Question: I've built a SAX based XML parser for android however I'm getting duplicate data when I attempt to execute it. I'm not sure exactly what I've done wrong (I had a similar issue once before and the issue lied with a problem on the line: 'if (qName.equalsIgnoreCase("Video")) {' however I've looked the code over several times so I'm not sure exactly what I can do to resolve the issue and or how to prevent the duplicate data.
## Screenshot

## SAXXMLHandler.java
'''
public class SAXXMLHandler extends DefaultHandler {
private List<Cmd> videos;
private String tempVal;
// to maintain context
private Cmd cmd;
public SAXXMLHandler() {
videos = new ArrayList<Cmd>();
}
public List<Cmd> getResponse() {
return videos;
}
// Event Handlers
public void startElement(String uri, String localName, String qName,
Attributes attributes) throws SAXException {
// reset
tempVal = "";
if (qName.equalsIgnoreCase("Video")) {
// create a new instance of cmd
cmd = new Cmd();
}
}
public void characters(char[] ch, int start, int length)
throws SAXException {
tempVal = new String(ch, start, length);
}
public void endElement(String uri, String localName, String qName)
throws SAXException {
if (qName.equalsIgnoreCase("videos")) {
// add it to the list
} else if (qName.equalsIgnoreCase("videos")) {
cmd.setSuccess(tempVal);
} else if (qName.equalsIgnoreCase("videos")) {
cmd.setNumberOfVideos(tempVal);
} else if (qName.equalsIgnoreCase("videos")) {
cmd.setVideos(videos);
} else if (qName.equalsIgnoreCase("video")) {
cmd.setVideo(tempVal);
} else if (qName.equalsIgnoreCase("videoname")) {
cmd.setVideoName(tempVal);
} else if (qName.equalsIgnoreCase("videourl")) {
cmd.setVideoURL(tempVal);
videos.add(cmd); //You only need store an instance of your Cmd
}
}
}
'''
## CustomListViewAdapter.java
'''
public class CustomListViewAdapter extends ArrayAdapter<Cmd> {
Activity context;
List<Cmd> videos;
public CustomListViewAdapter(Activity context, List<Cmd> videos) {
super(context, R.layout.list_item2, videos);
this.context = context;
this.videos = videos;
}
/* private view holder class */
private class ViewHolder {
ImageView imageView;
TextView txtSuccess;
TextView txtCmd;
TextView txtPrice;
}
public void run() {
Intent intent = new Intent(context, ViewVideo.class);
String txt=Cmd.getVideoURL();
intent.putExtra("videofilename", txt);
context.startActivity(intent);
}
public Cmd getItem(int position) {
return videos.get(position);
}
public View getView(int position, View convertView, ViewGroup parent) {
ViewHolder holder;
LayoutInflater inflater = context.getLayoutInflater();
if (convertView == null) {
convertView = inflater.inflate(R.layout.list_item2, null);
holder = new ViewHolder();
holder.txtSuccess = (TextView) convertView
.findViewById(R.id.success);
holder.txtCmd = (TextView) convertView.findViewById(R.id.cmd);
holder.txtPrice = (TextView) convertView.findViewById(R.id.price);
holder.imageView = (ImageView) convertView
.findViewById(R.id.thumbnail);
convertView.setTag(holder);
} else {
holder = (ViewHolder) convertView.getTag();
}
final Cmd cmd = (Cmd) getItem(position);
holder.txtSuccess.setText(cmd.getVideoName());
holder.txtSuccess.setOnClickListener(new View.OnClickListener() {
public void onClick(View v) {
run();
}
});
holder.txtCmd.setText(cmd.getCmd());
holder.txtCmd.setOnClickListener(new View.OnClickListener() {
public void onClick(View v) {
run();
}
});
holder.txtPrice.setText(cmd.getVideoURL() + "");
holder.txtPrice.setOnClickListener(new View.OnClickListener() {
public void onClick(View v) {
run();
}
});
holder.imageView.setOnClickListener(new View.OnClickListener() {
public void onClick(View v) {
run();
}
});
return convertView;
}
}
'''
## SAXParserAsyncTaskActivity.java
'''
public class SAXParserAsyncTaskActivity extends Activity implements
OnClickListener, OnItemClickListener {
ListView listView;
List<Cmd> videos = new ArrayList<Cmd>();
CustomListViewAdapter listViewAdapter;
static final String URL = "http://mobile.example.com/api/xmlrpc.php?cmd=getVideos&username=fake&password=fake";
public static final String LIBRARY = "Library";
public void onCreate(Bundle savedInstanceState) {
super.onCreate(savedInstanceState);
setContentView(R.layout.parser_main);
findViewsById();
listView.setOnItemClickListener(this);
GetXMLTask task = new GetXMLTask(this);
task.execute(new String[] { URL });
}
private void findViewsById() {
listView = (ListView) findViewById(R.id.cmdList);
}
@Override
public void onItemClick(AdapterView<?> parent, View view, int position,
long id) {
}
@Override
public void onClick(View view) {
}
// private inner class extending AsyncTask
private class GetXMLTask extends AsyncTask<String, Void, List<Cmd>> {
private Activity context;
public GetXMLTask(Activity context) {
this.context = context;
}
protected void onPostExecute(List<Cmd> videos) {
listViewAdapter = new CustomListViewAdapter(context, videos);
listView.setAdapter(listViewAdapter);
}
private String getXmlFromUrl(String urlString) {
StringBuffer output = new StringBuffer("");
try {
InputStream stream = null;
URL url = new URL(urlString);
URLConnection connection = url.openConnection();
HttpURLConnection httpConnection = (HttpURLConnection) connection;
httpConnection.setRequestMethod("GET");
httpConnection.connect();
if (httpConnection.getResponseCode() == HttpURLConnection.HTTP_OK) {
stream = httpConnection.getInputStream();
BufferedReader buffer = new BufferedReader(
new InputStreamReader(stream));
String s = "";
while ((s = buffer.readLine()) != null)
output.append(s);
}
} catch (Exception ex) {
ex.printStackTrace();
}
return output.toString();
}
@Override
protected List<Cmd> doInBackground(String... urls) {
List<Cmd> videos = null;
String xml = null;
for (String url : urls) {
xml = getXmlFromUrl(url);
InputStream stream = new ByteArrayInputStream(xml.getBytes());
videos = SAXXMLParser.parse(stream);
for (Cmd cmd : videos) {
String videoName = cmd.getVideoName();
}
}
return videos;
}
}
}
'''
## Cmd.java
'''
public class Cmd implements ListAdapter {
private String success;
private String cmd;
List<Cmd> videos;
private String video;
private String numberofvideos;
private static String videoname;
private static String videourl;
private LayoutInflater mInflater;
Button fav_up_btn1;
Button fav_dwn_btn1;
Context my_context;
Bitmap imageBitmap;
@Override
public View getView(int position, View convertView, ViewGroup parent) {
// If convertView wasn't null it means we have already set it to our
// list_item_user_video so no need to do it again
if (convertView == null) {
// This is the layout we are using for each row in our list
// anything you declare in this layout can then be referenced below
convertView = mInflater.inflate(R.layout.list_item_user_video,
parent, false);
}
// We are using a custom imageview so that we can load images using urls
ImageView thumb = (ImageView) convertView
.findViewById(R.id.userVideoThumbImageView);
//thumb.setScaleType(ScaleType.FIT_XY);
TextView title = (TextView) convertView
.findViewById(R.id.userVideoTitleTextView);
TextView uploader = (TextView) convertView
.findViewById(R.id.userVideouploaderTextView);
TextView viewCount = (TextView) convertView
.findViewById(R.id.userVideoviewsTextView);
uploader.setText(videos.get(position).getTitle());
viewCount.setText(videos.get(position).getviewCount() + " views");
fav_up_btn1 = (Button) convertView.findViewById(R.id.fav_up_btn1);
fav_up_btn1.setOnClickListener(new View.OnClickListener() {
public void onClick(View v) {
boolean favIsUp = fav_up_btn1
.getBackground()
.getConstantState()
.equals(my_context.getResources()
.getDrawable(R.drawable.fav_up_btn1)
.getConstantState());
// set the background
fav_up_btn1
.setBackgroundResource(favIsUp ? R.drawable.fav_dwn_btn1
: R.drawable.fav_up_btn1);
}
});
// Get a single video from our list
final Cmd video = videos.get(position);
// Set the image for the list item
// / thumb.setImageDrawable(video.getThumbUrl());
//thumb.setScaleType(ScaleType.FIT_XY);
// Set the title for the list item
title.setText(video.getTitle());
uploader.setText("by " + video.getUploader() + " | ");
return convertView;
}
public String getUploader() {
// TODO Auto-generated method stub
return null;
}
public String getviewCount() {
// TODO Auto-generated method stub
return null;
}
public CharSequence getTitle() {
// TODO Auto-generated method stub
return null;
}
public String getCmd() {
return cmd;
}
public void setCmd(String cmd) {
this.cmd = cmd;
}
public String getSuccess() {
return success;
}
public void setSuccess(String success) {
this.success = success;
}
public String getNumberOfVideos() {
return numberofvideos;
}
public void setNumberOfVideos(String numberofvideos) {
this.numberofvideos = numberofvideos;
}
public List<Cmd> getVideos() {
return videos;
}
public void setVideos(List<Cmd> videos) {
this.videos = videos;
}
public String getVideo() {
return video;
}
public void setVideo(String video) {
this.video = video;
}
public static String getVideoName() {
return videoname;
}
public void setVideoName(String videoname) {
this.videoname = videoname;
}
public static String getVideoURL() {
return videourl;
}
public void setVideoURL(String videourl) {
this.videourl = videourl;
}
@Override
public int getCount() {
return videos.size();
}
@Override
public Object getItem(int position) {
return videos.get(position);
}
@Override
public long getItemId(int position) {
return position;
}
@Override
public int getItemViewType(int position) {
// TODO Auto-generated method stub
return position;
}
@Override
public int getViewTypeCount() {
// TODO Auto-generated method stub
return 0;
}
@Override
public boolean hasStableIds() {
// TODO Auto-generated method stub
return false;
}
@Override
public boolean isEmpty() {
// TODO Auto-generated method stub
return false;
}
@Override
public void registerDataSetObserver(DataSetObserver observer) {
// TODO Auto-generated method stub
}
@Override
public void unregisterDataSetObserver(DataSetObserver observer) {
// TODO Auto-generated method stub
}
@Override
public boolean areAllItemsEnabled() {
// TODO Auto-generated method stub
return false;
}
@Override
public boolean isEnabled(int position) {
// TODO Auto-generated method stub
return false;
}
public String getId() {
// TODO Auto-generated method stub
return null;
}
}
'''
## XML
'''
<response>
<cmd>getVideos</cmd>
<success>1</success>
<NumberOfVideos>4</NumberOfVideos>
<Videos>
<Video>
<VideoName>sample_iPod</VideoName>
<VideoDesc/>
<VideoUrl>
http://mobile.example.com/api/wp-content/uploads/sites/6/2014/01/api/1/06087297988b.m4v
</VideoUrl>
<VideoTags/>
</Video>
<Video>
<VideoName>sample_mpeg4</VideoName>
<VideoDesc/>
<VideoUrl>
http://mobile.example.com/api/wp-content/uploads/sites/6/2014/01/api/1/b5ed9e7100e2.mp4
</VideoUrl>
<VideoTags/>
</Video>
<Video>
<VideoName>sample_sorenson</VideoName>
<VideoDesc/>
<VideoUrl>
http://mobile.example.com/api/wp-content/uploads/sites/6/2014/01/api/1/2a8e64b24997.mov
</VideoUrl>
<VideoTags/>
</Video>
<Video>
<VideoName>sample_iTunes</VideoName>
<VideoDesc/>
<VideoUrl>
http://mobile.example.com/api/wp-content/uploads/sites/6/2014/01/api/1/6c7f65254aad.mov
</VideoUrl>
<VideoTags/>
</Video>
</Videos>
</response>
'''
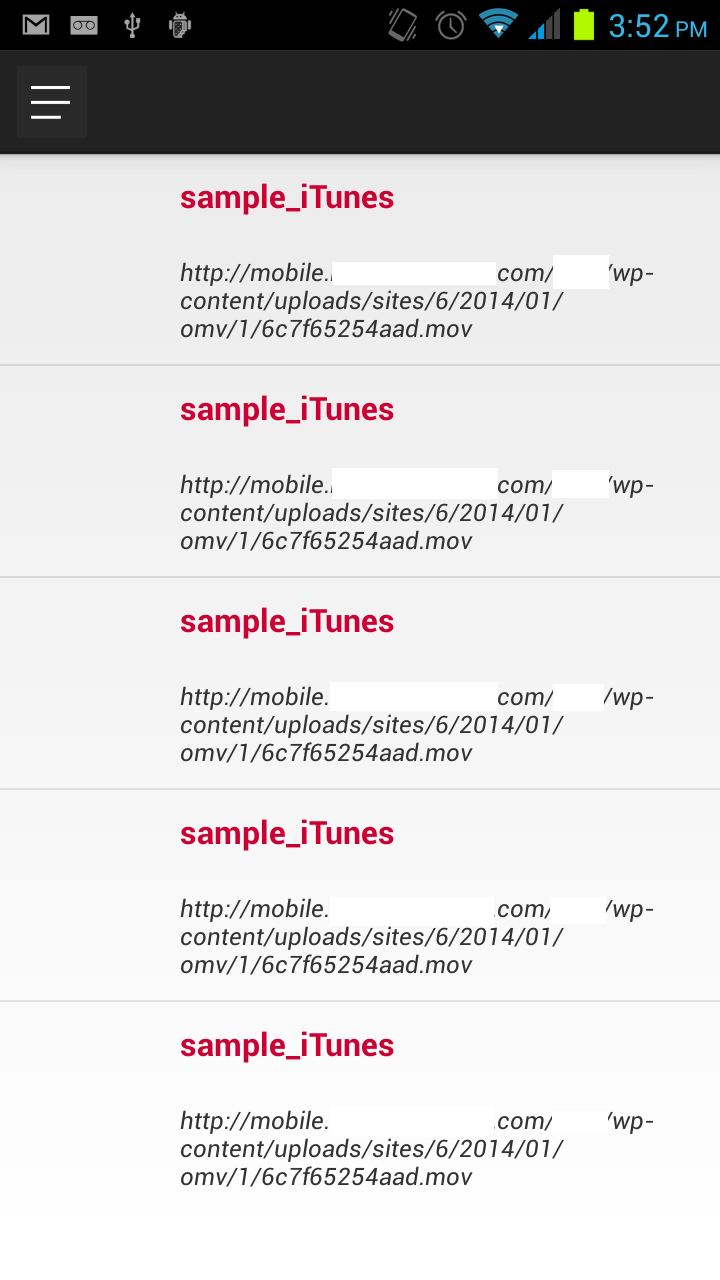
Answer: 1) You don't need to declare your object 'Cmd' as an Adapter, why 2 adapters :P!
2) your variables 'videoname' and 'videourl' are 'static'!, thats the reason for what you are gettin the same values,change to:
'''
private String videoname;
private String videourl;
'''
you only need an object 'Cmd' as follows:
'''
public class Cmd {
private String success;
private String cmd;
List<Cmd> videos;
private String video;
private String numberofvideos;
private String videoname;
private String videourl;
public String getCmd() {
return cmd;
}
public void setCmd(String cmd) {
this.cmd = cmd;
}
public String getSuccess() {
return success;
}
public void setSuccess(String success) {
this.success = success;
}
public String getNumberOfVideos() {
return numberofvideos;
}
public void setNumberOfVideos(String numberofvideos) {
this.numberofvideos = numberofvideos;
}
public List<Cmd> getVideos() {
return videos;
}
public void setVideos(List<Cmd> videos) {
this.videos = videos;
}
public String getVideo() {
return video;
}
public void setVideo(String video) {
this.video = video;
}
public String getVideoName() {
return videoname;
}
public void setVideoName(String videoname) {
this.videoname = videoname;
}
public String getVideoURL() {
return videourl;
}
public void setVideoURL(String videourl) {
this.videourl = videourl;
}
}
'''